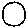
Label: circle